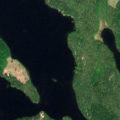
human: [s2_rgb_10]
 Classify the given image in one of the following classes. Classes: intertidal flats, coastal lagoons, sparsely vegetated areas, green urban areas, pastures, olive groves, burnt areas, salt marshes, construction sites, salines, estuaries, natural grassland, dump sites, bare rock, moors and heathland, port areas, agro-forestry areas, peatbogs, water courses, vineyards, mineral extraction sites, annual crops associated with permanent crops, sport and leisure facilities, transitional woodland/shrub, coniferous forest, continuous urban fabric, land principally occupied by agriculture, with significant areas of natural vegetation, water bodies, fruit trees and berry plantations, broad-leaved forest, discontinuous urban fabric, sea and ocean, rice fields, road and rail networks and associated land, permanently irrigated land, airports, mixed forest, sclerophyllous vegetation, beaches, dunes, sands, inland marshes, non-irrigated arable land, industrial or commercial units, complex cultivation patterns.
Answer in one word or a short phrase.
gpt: coniferous forest, mixed forest, water bodies